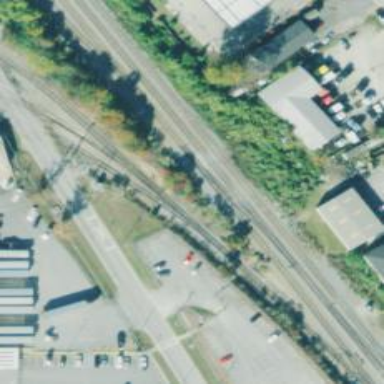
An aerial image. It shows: Railway spur junction.